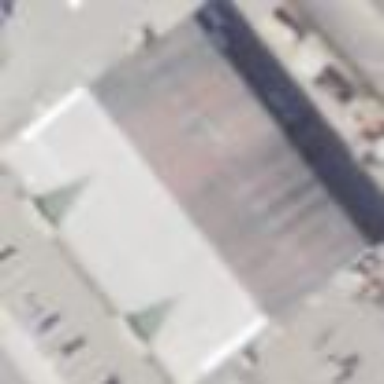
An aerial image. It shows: Building that houses motorcycle shop.